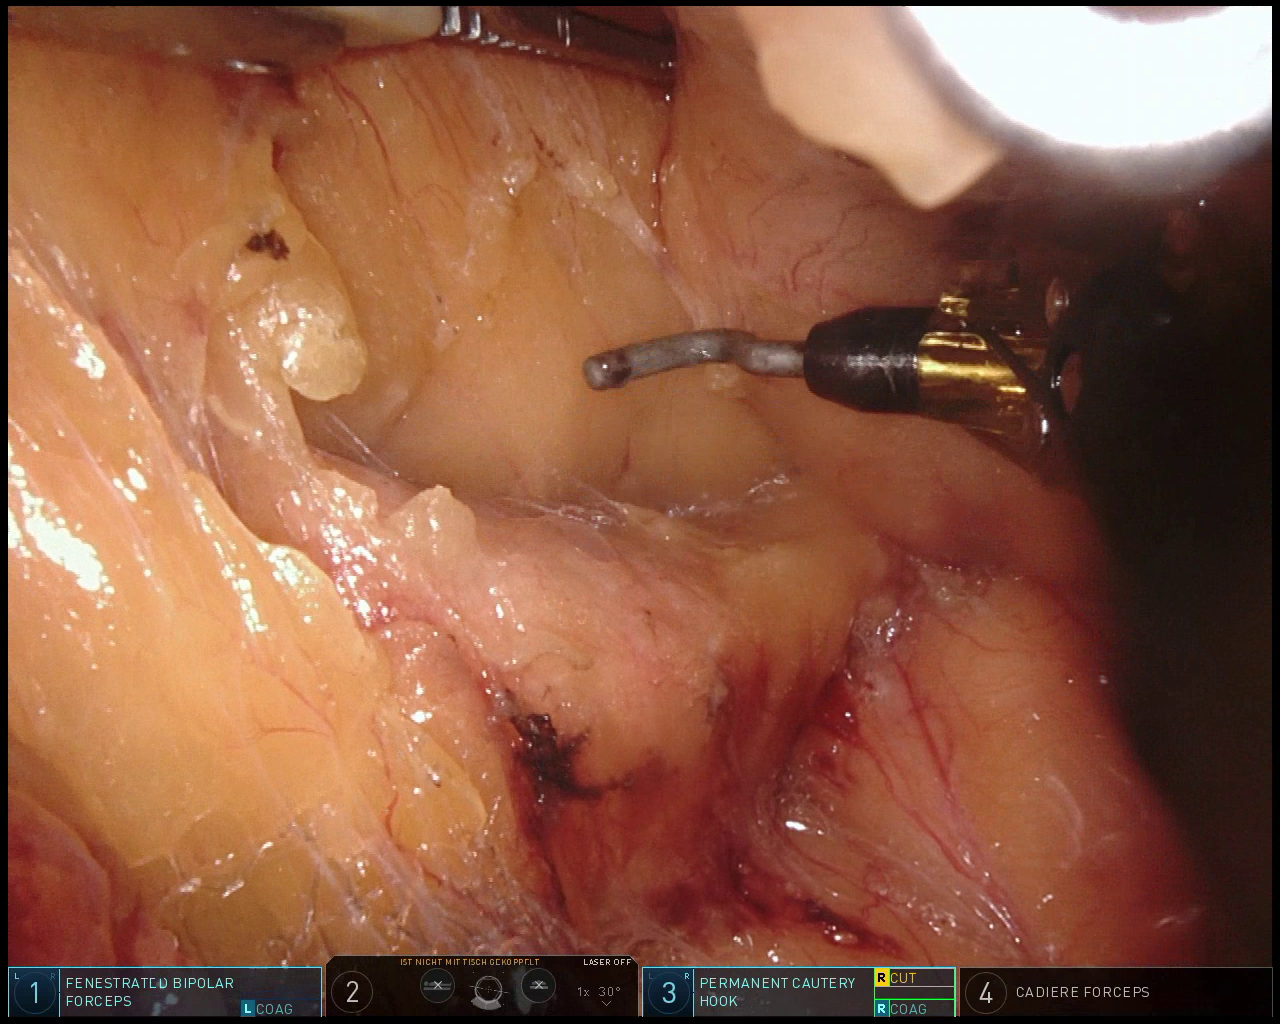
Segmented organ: pancreas
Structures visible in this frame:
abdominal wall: no
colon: no
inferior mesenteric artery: no
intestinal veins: no
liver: no
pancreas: yes
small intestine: no
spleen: no
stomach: no
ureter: no
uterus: no
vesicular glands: no